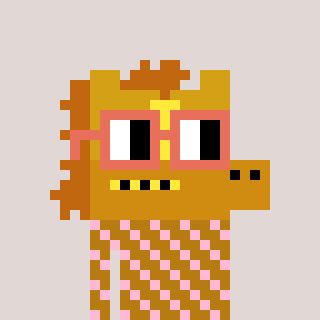
a pixel art character with square orange glasses, a yellow horse-shaped head and a gold-colored body on a warm background